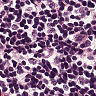
Metastatic tissue present: no